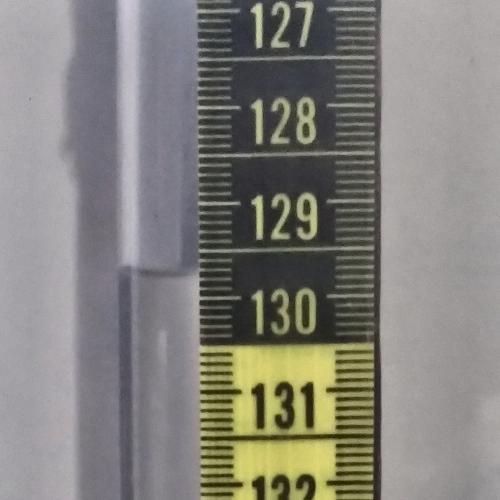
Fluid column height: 129.8 cm